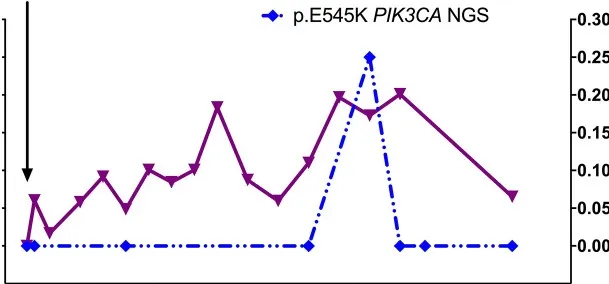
Saliva-based EFIRM for detection of p. L858R EGFR and p. E545K PIK3CA in Case 2. (C) The p. E545K PIK3CA tested by plasma-based NGS remained undetectable till to day 315, which showed the only and unapparent peak (from 0 to 0.2%). On the contrary, the EFIRM signal of p. E545K PIK3CA mutation increased gradually from the beginning.
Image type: pathology (masson_trichrome)